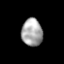
Tissue: skin
Cell type: Epithelial cells
Senescence score: 0.2831
Nuclear area (px): 566
Mean DAPI intensity: 166.375